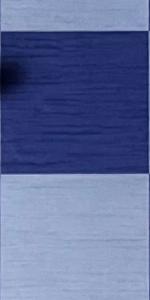
Label: Empty